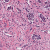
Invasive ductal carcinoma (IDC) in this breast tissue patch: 1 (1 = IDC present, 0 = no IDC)